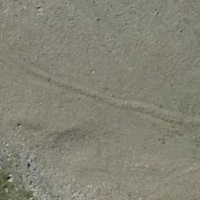
EUNIS habitat code: 48
Species observed at this site:
Ranunculus glacialis